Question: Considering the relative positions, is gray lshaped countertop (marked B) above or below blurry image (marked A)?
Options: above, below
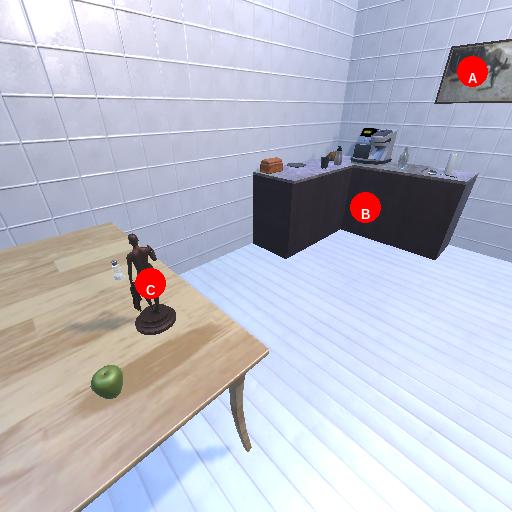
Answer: above